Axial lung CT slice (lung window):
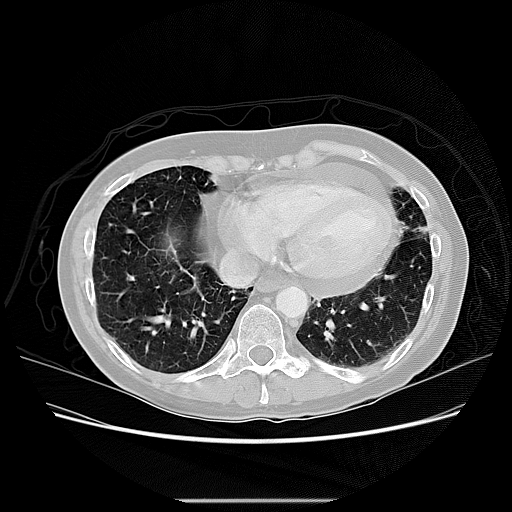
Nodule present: no